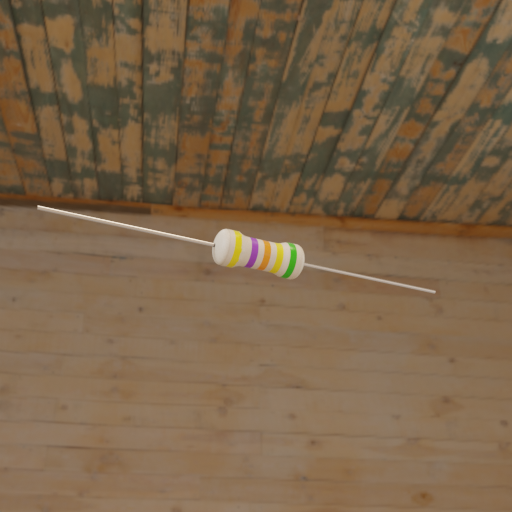
Resistor colour bands (in order): yellow, violet, orange, yellow, green